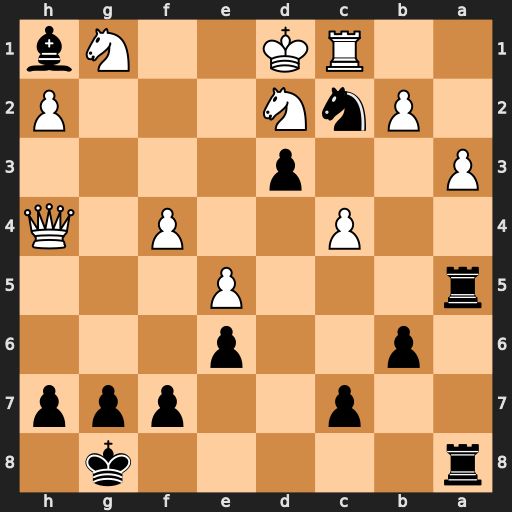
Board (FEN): r5k1/2p2ppp/1p2p3/r3P3/2P2P1Q/P2p4/1PnN3P/2RK2Nb
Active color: b
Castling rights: -
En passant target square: -
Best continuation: Ne3+ Ke1 Ng2+ Kf2 Nxh4